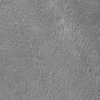
Label: not_dusty